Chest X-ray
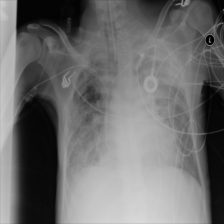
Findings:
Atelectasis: negative
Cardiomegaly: negative
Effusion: positive
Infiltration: negative
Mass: negative
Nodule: negative
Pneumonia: negative
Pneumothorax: negative
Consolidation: negative
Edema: negative
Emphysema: negative
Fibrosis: negative
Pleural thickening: negative
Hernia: negative